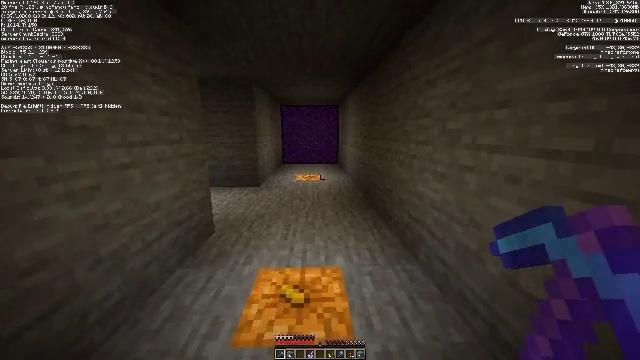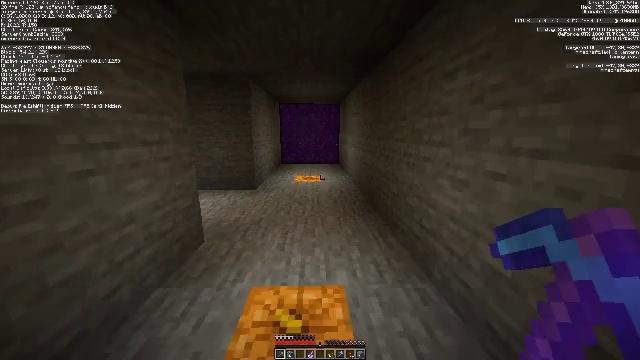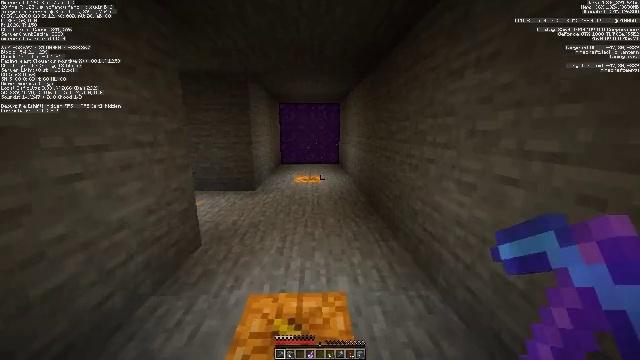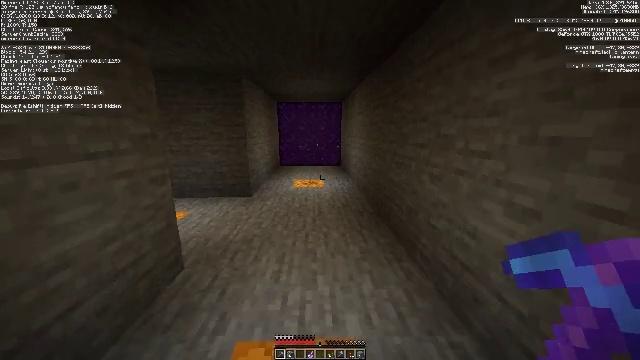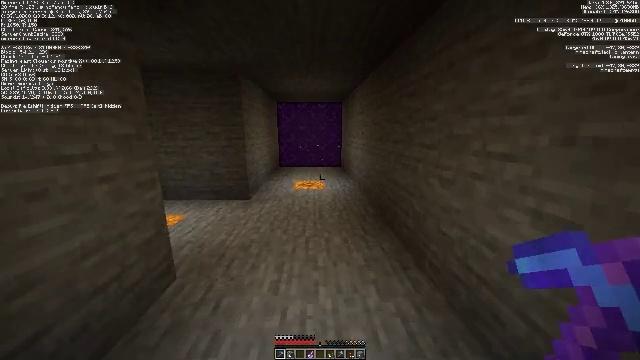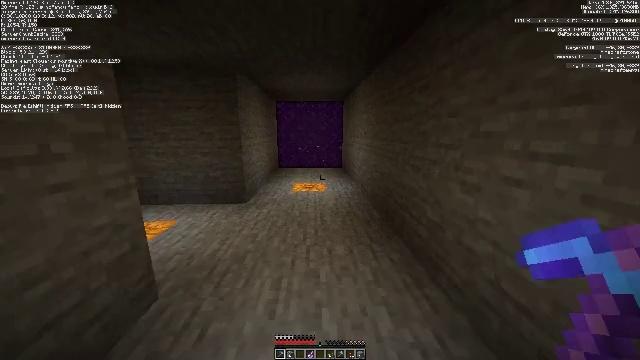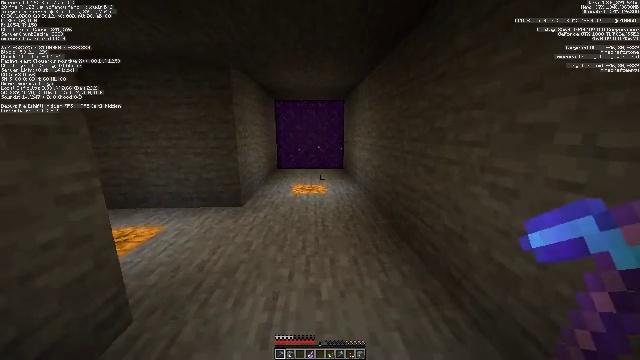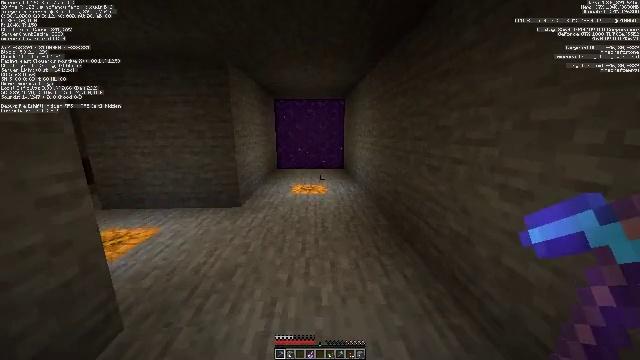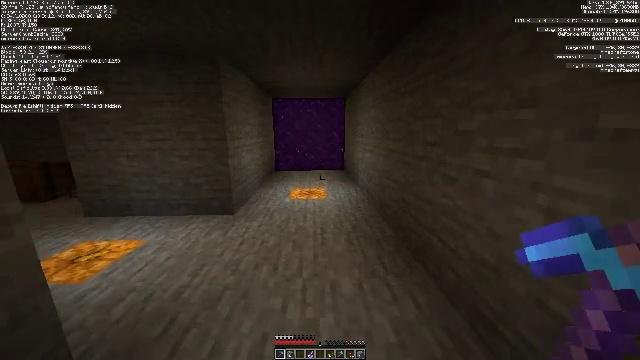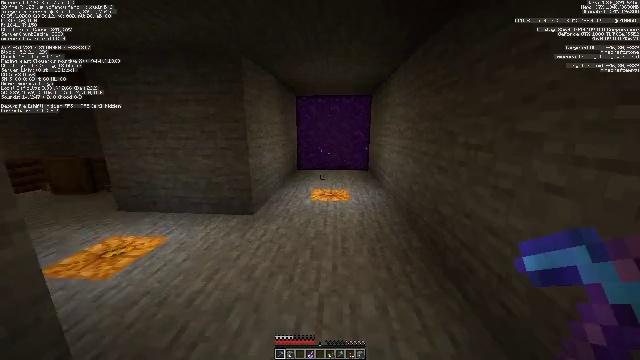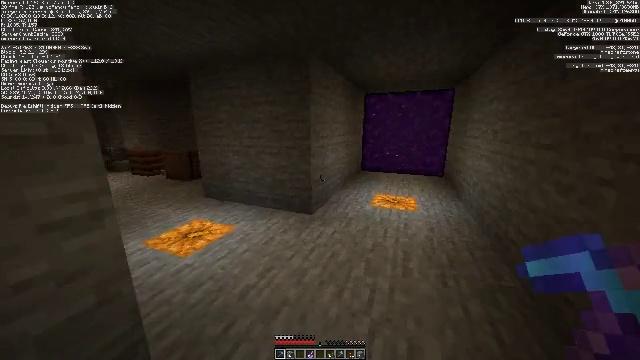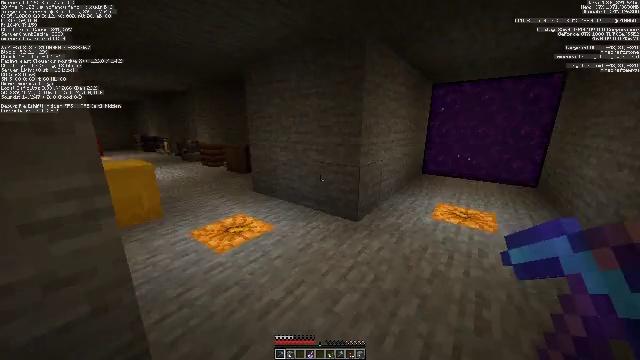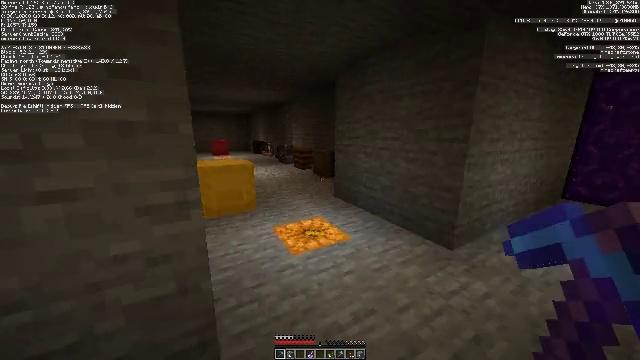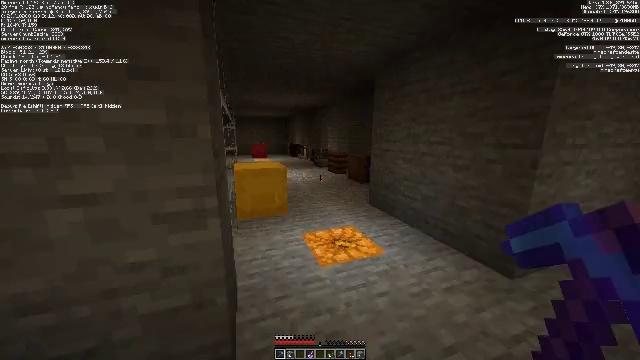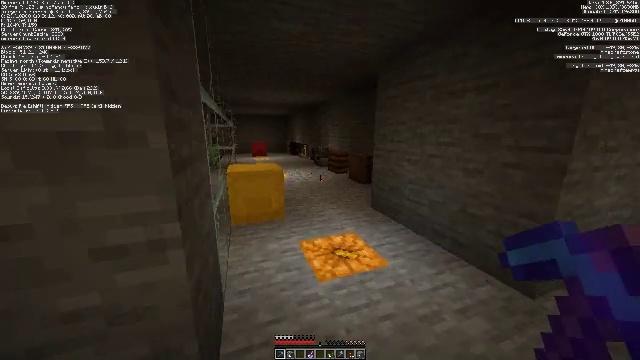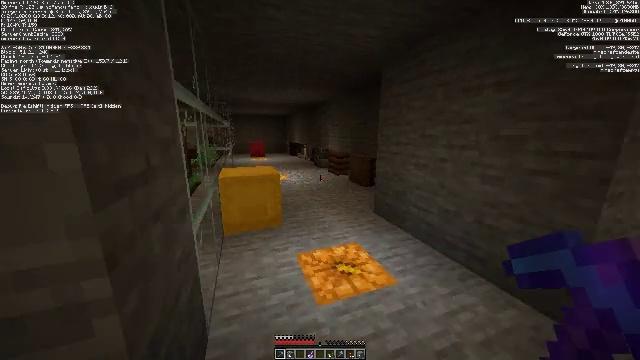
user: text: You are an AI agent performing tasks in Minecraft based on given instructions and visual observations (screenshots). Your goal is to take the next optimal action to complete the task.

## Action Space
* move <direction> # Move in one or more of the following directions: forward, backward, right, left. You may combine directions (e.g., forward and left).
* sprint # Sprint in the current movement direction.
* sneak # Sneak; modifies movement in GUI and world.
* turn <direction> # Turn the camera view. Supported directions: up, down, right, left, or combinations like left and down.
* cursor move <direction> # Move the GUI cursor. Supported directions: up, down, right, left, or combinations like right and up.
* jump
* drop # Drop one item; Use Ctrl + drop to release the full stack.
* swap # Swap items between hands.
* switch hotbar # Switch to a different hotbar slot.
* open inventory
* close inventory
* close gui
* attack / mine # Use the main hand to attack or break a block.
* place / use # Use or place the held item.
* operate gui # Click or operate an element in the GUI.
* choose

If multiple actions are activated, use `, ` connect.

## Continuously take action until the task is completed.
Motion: motion action
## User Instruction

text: Attack the yellow shulker box to pick it up.
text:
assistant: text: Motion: move forward
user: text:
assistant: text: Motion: move forward
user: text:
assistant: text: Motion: move forward
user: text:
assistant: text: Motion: move forward
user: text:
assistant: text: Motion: move forward
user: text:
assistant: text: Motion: move forward
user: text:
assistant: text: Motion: move forward
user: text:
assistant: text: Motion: move forward
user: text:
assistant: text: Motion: move forward, turn left
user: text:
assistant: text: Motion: move forward, turn left
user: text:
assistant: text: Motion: move forward, turn left and down
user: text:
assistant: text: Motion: move forward, turn left and up
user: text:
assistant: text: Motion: move forward, turn left and up
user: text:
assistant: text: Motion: move forward
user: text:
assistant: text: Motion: move forward
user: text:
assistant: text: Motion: move forward
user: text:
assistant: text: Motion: move forward
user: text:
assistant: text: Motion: move forward
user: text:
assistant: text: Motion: move forward
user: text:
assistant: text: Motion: move forward
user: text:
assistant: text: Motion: move forward
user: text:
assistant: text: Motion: move forward, turn left
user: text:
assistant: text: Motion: move forward, turn right and down
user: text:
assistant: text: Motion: move forward, turn down
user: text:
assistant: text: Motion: move forward
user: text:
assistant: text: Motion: move forward
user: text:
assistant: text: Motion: move forward
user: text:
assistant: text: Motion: move forward
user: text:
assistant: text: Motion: move forward
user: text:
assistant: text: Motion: move forward